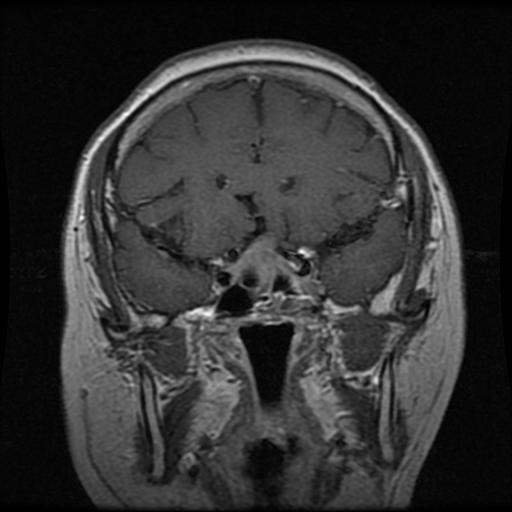
Label: pituitary